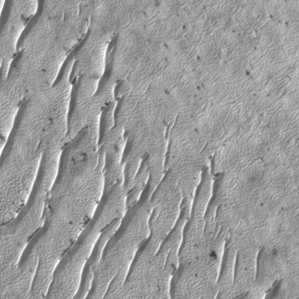
Label: frost